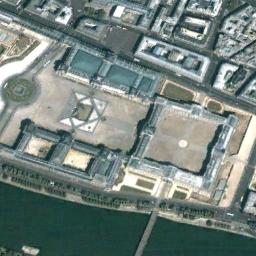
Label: palace